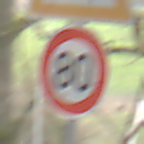
Verkehrszeichen: Geschwindigkeit80
Zusatzzeichen oben: SeitenwindVonRechts
Umgebung: Outdoor, Nature
Tageszeit: MorningAfternoon
Wetter: PartlyCloudy
Licht: Natural
Jahreszeit: NotSpecified
Kontrast: LowContrast